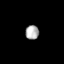
Tissue: lung
Cell type: Myeloid cells
Senescence score: 0.6203
Nuclear area (px): 192
Mean DAPI intensity: 170.776